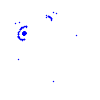
Particle: electron